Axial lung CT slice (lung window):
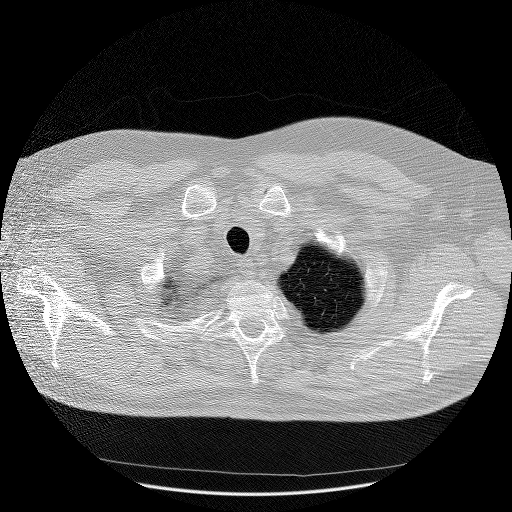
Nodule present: no